Question: I need help in using S22.IMAP library to get a new mail notification for Microsoft Exchange email server. I've been successful in getting the new mail notification for gmail, and for Microsoft Exchange email S22.IMAP is not throwing the new mail notification.
When I print Client Capabilities for gmail and Microsoft Exchange I get the following:

How can I get new mail notification for Microsoft Exchange email?
'''
using System;
using System.Text.RegularExpressions;
using System.Collections.Generic;
using System.Net.Mail;
using S22.Imap;
namespace Test {
class Program {
static void Main(string[] args)
{
//For gmail I'm getting the new mail notification
//using (ImapClient Client = new ImapClient("imap.gmail.com", 993,
// "login", "password", AuthMethod.Login, true))
//For Microsoft exchange email I'm not getting new mail notification, even though it supports "IDLE"
using (ImapClient Client = new ImapClient("mail.exchangeglobal.com", 993,
"login", "password", AuthMethod.Login, true))
{
// Should ensure IDLE is actually supported by the server
if(Client.Supports("IDLE") == false) {
Console.WriteLine("Server does not support IMAP IDLE");
return;
}
Client.NewMessage += OnNewMessage;
// Put calling thread to sleep. This is just so the example program does
// not immediately exit.
System.Threading.Thread.Sleep(<PHONE>);
}
}
static void OnNewMessage(object sender, IdleMessageEventArgs e)
{
Console.WriteLine("A new message arrived. Message has UID: "+
e.MessageUID);
//Fetch the new message's headers and print the subject line
MailMessage m = e.Client.GetMessage( e.MessageUID, FetchOptions.HeadersOnly );
Console.WriteLine("New message's subject: " + m.Subject);
}
}
}
'''
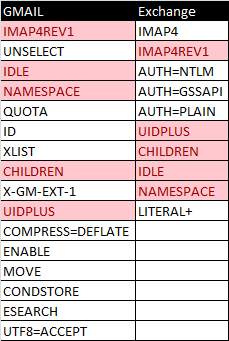
Answer: I think S22.IMAP library would not work for me, and I've settled down with the following:
'''
using System;
using System.Collections.Generic;
using System.Linq;
using System.Text;
using System.Threading.Tasks;
using Microsoft.Exchange.WebServices.Data;
using System.Net;
namespace MX
{
class Program
{
static ExchangeService MdpMailBox;
static void Main(string[] args)
{
MdpMailBox = new ExchangeService(ExchangeVersion.Exchange2010_SP2);
NetworkCredential nc = new NetworkCredential("LOGIN", "PASSWORD");
nc.Domain = "SOMEDOMAIN";
MdpMailBox.Credentials = nc;
MdpMailBox.AutodiscoverUrl("LOGIN@SOMEglobal.com");
StreamingSubscription sc = MdpMailBox.SubscribeToStreamingNotifications(new FolderId[] { WellKnownFolderName.Inbox }, EventType.NewMail);
StreamingSubscriptionConnection scn = new StreamingSubscriptionConnection(MdpMailBox, 1);
scn.AddSubscription(sc);
scn.OnNotificationEvent += new StreamingSubscriptionConnection.NotificationEventDelegate(OnEvent);
scn.OnSubscriptionError += new StreamingSubscriptionConnection.SubscriptionErrorDelegate(OnError);
scn.OnDisconnect += new StreamingSubscriptionConnection.SubscriptionErrorDelegate(OnDisconnect);
scn.Open();
Console.WriteLine("Waiting for email");
System.Threading.Thread.Sleep(600000);
}
static private void OnDisconnect(object sender, SubscriptionErrorEventArgs args)
{
// Cast the sender as a StreamingSubscriptionConnection object.
Console.WriteLine("---Mail Box Disconnected---");
}
static void OnEvent(object sender, NotificationEventArgs args)
{
StreamingSubscription subscription = args.Subscription;
// Loop through all item-related events.
foreach (NotificationEvent notification in args.Events)
{
switch (notification.EventType)
{
case EventType.NewMail:
Console.WriteLine("
-------------New Mail received:-------------");
break;
}
// Display the notification identifier.
if (notification is ItemEvent)
{
// The NotificationEvent for an email message is an ItemEvent.
ItemEvent itemEvent = (ItemEvent)notification;
FindItemsResults<Item> fi = MdpMailBox.FindItems(WellKnownFolderName.Inbox, new ItemView(1));
Console.WriteLine(fi.Items[0].Subject);
Console.WriteLine("
ItemId: " + itemEvent.ItemId.UniqueId);
}
else
{
// The NotificationEvent for a folder is a FolderEvent.
FolderEvent folderEvent = (FolderEvent)notification;
Console.WriteLine("
FolderId: " + folderEvent.FolderId.UniqueId);
}
}
}
static void OnError(object sender, SubscriptionErrorEventArgs args)
{
// Handle error conditions.
Exception e = args.Exception;
Console.WriteLine("
----MAIL BOX Error ---" + e.Message + "-------------");
}
}
}
'''
For more details refer to <URL>